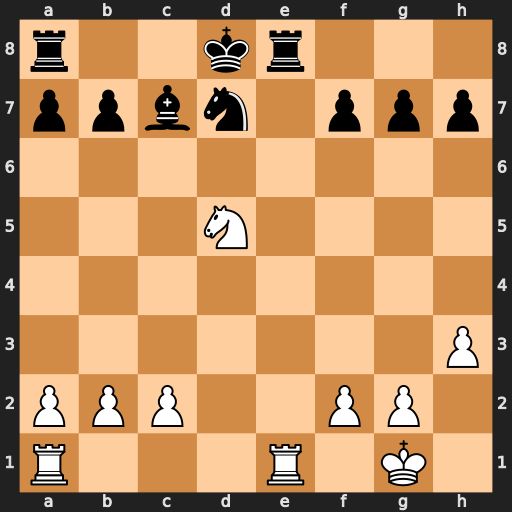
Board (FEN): r2kr3/ppbn1ppp/8/3N4/8/7P/PPP2PP1/R3R1K1
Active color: w
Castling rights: -
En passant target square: -
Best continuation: Rxe8+ Kxe8 Nxc7+